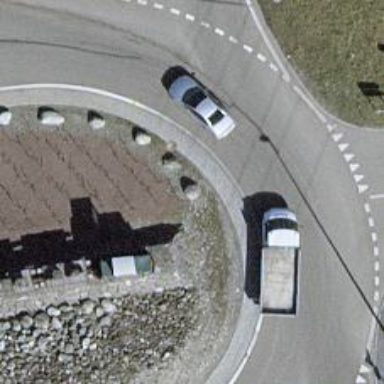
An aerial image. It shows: Block barrier.